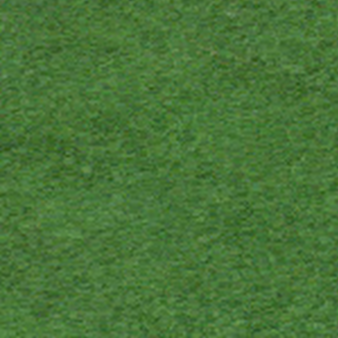
Label: other